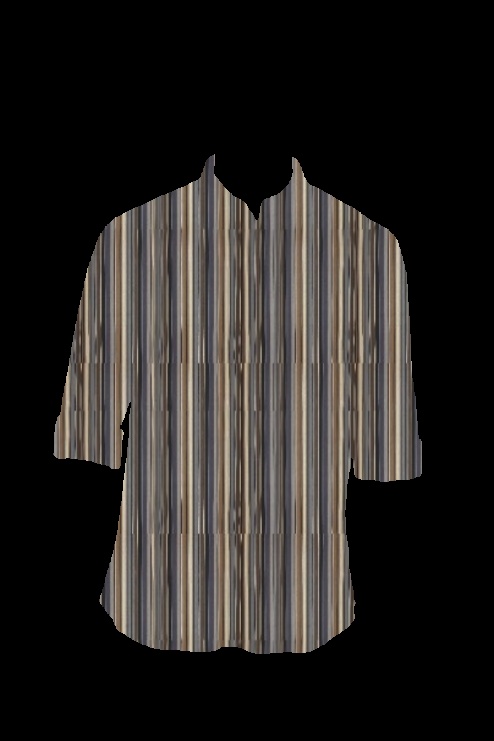
black multi stripe tee